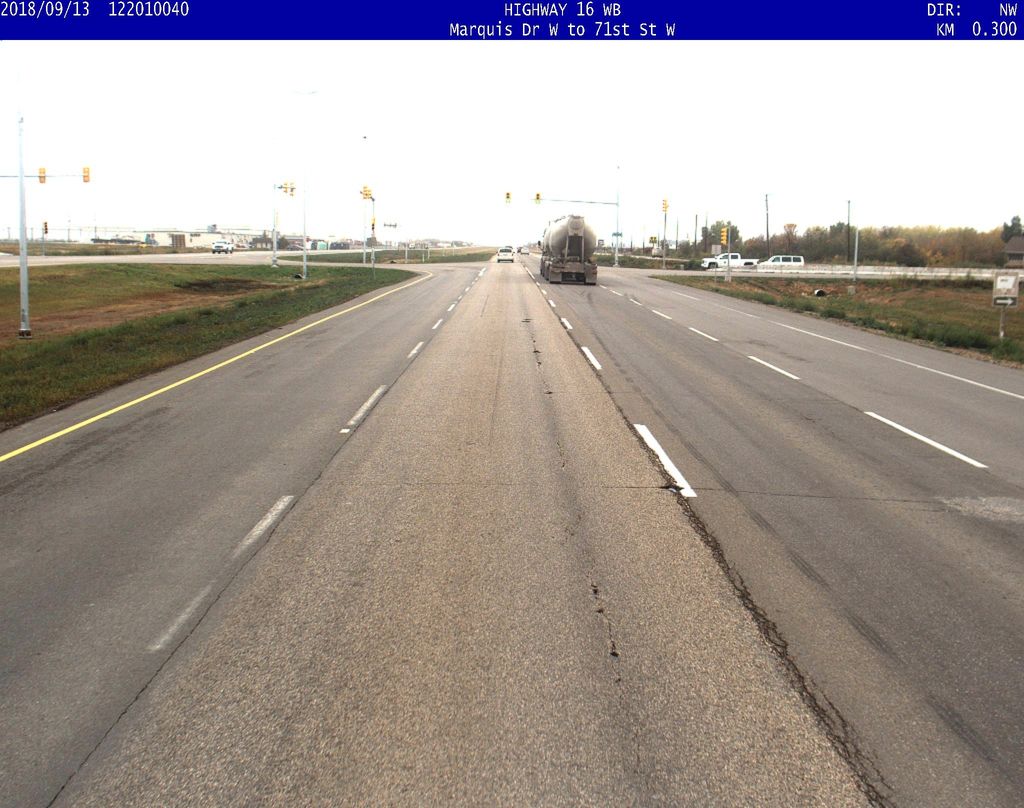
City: saskatoon